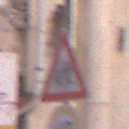
Verkehrszeichen: KinderRechts
Zusatzzeichen unten: Geschwindigkeit40
Umgebung: Outdoor, Urban
Tageszeit: MorningAfternoon
Wetter: Clear
Licht: Natural
Jahreszeit: NotSpecified
Kontrast: MediumContrast